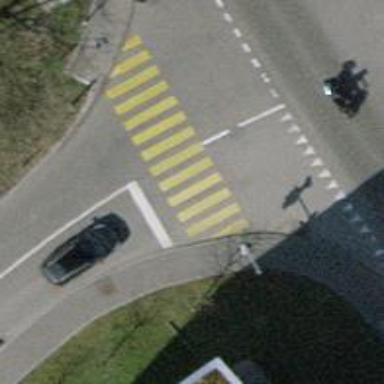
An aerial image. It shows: Zebra crossing on the road.